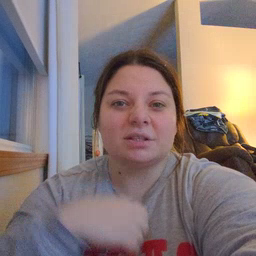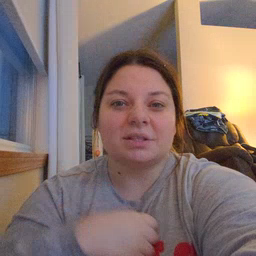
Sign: stairs